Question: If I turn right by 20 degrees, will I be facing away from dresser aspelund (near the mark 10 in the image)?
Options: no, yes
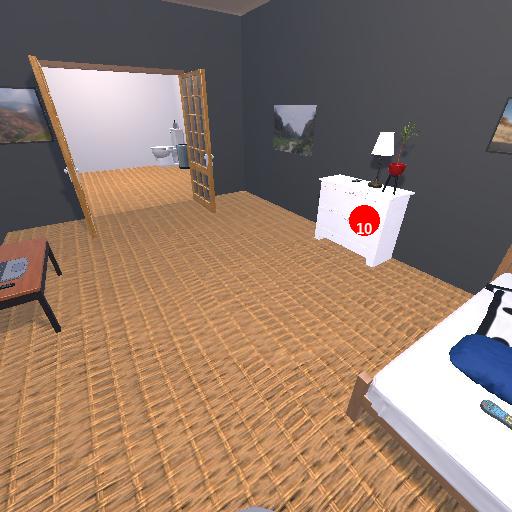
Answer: no